Question: I want to create an autocomplete like stackoverflow:

I know how to create autocomplete, but automcomple displays a list of matched items,which not what I want. I just want to display a form with 3 comlumn-style when user enter a key word.
Can anyone give me some hints so that I can work around with it?
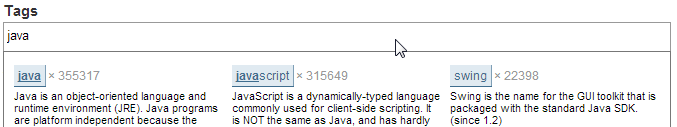
Answer: Look at the URL <URL>.
It would be helpful.